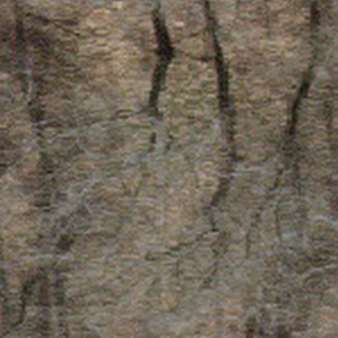
Label: other